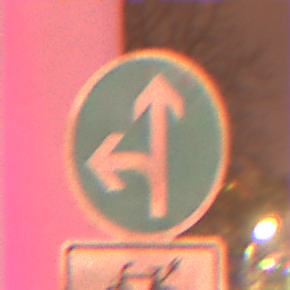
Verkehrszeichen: VorgeschriebeneFahrtrichtungGeradeausOderLinks
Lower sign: EinspurigeFahrzeugeFrei4
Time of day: Night
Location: Outdoor (Urban)
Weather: Overcast
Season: Winter
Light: Artificial